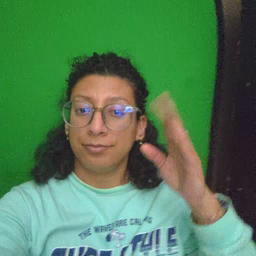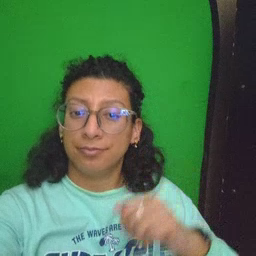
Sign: say